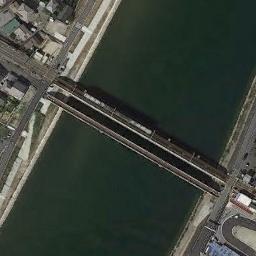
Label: bridge